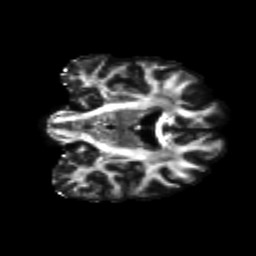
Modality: FA
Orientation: coronal
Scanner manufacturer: siemens
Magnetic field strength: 3 T
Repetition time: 4.16 s
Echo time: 0.0806 s